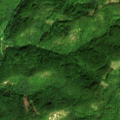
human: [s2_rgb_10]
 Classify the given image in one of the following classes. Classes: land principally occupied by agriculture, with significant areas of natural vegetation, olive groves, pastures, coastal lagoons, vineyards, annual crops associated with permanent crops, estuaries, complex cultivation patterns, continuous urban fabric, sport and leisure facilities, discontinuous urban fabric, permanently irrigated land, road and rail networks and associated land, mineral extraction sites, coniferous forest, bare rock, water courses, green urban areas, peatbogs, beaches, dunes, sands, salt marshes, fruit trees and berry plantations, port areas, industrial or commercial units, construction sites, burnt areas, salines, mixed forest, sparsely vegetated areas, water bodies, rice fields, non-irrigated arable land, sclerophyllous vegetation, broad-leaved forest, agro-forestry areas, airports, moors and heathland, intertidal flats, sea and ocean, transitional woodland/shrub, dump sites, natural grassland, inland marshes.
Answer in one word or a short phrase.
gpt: land principally occupied by agriculture, with significant areas of natural vegetation, broad-leaved forest, transitional woodland/shrub